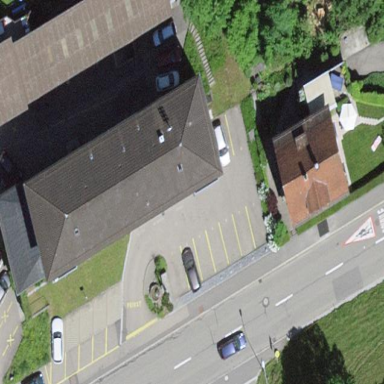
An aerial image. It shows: Restaurant in building.